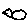
Label: bird